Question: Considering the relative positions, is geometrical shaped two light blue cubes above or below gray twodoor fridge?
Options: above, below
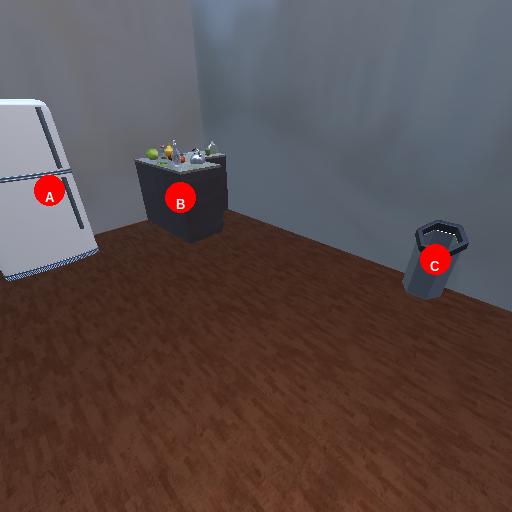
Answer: above